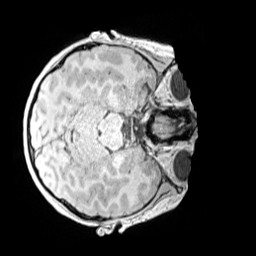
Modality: MP2RAGE
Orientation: axial
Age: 11
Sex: female
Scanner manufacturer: siemens
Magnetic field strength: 3 T
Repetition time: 4 s
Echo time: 0.00299 s